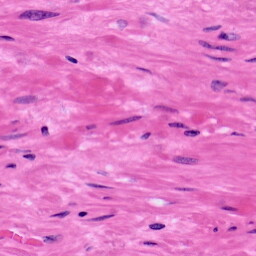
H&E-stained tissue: Prostate